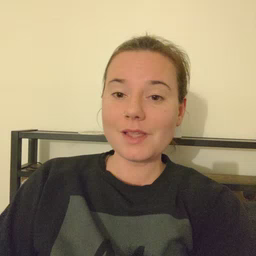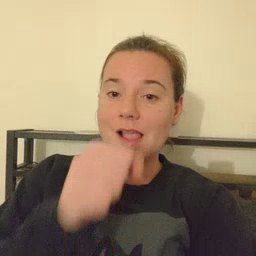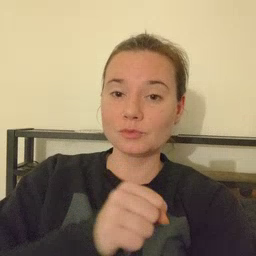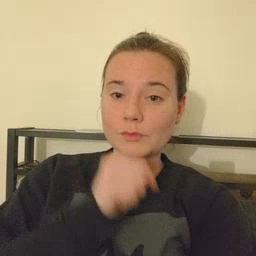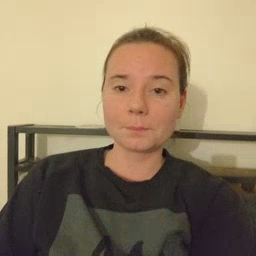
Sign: icecream